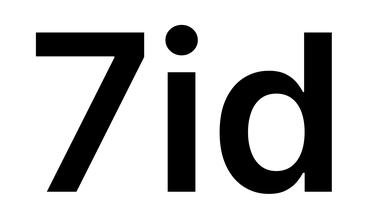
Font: Inter_SemiBold